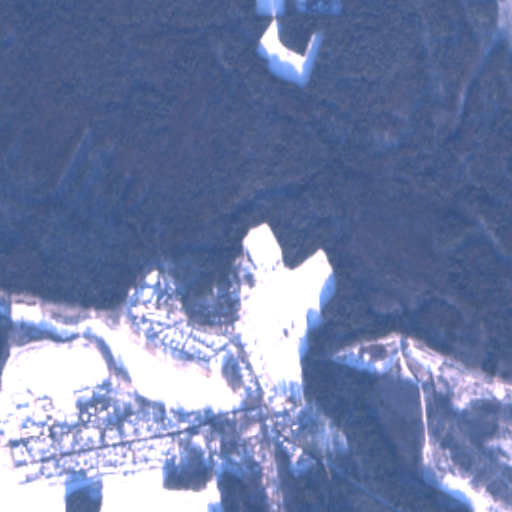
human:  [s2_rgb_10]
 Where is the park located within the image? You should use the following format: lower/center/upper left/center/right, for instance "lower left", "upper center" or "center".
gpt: The park is located in the lower left of the image.
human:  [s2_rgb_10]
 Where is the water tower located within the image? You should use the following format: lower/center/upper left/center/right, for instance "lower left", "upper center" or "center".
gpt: The water tower is located in the lower center of the image.
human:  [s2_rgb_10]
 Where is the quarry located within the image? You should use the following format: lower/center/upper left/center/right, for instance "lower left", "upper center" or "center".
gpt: There is no quarry in the image.